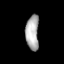
Tissue: lung
Cell type: Epithelial cells
Senescence score: 0.1634
Nuclear area (px): 452
Mean DAPI intensity: 172.429